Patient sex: F
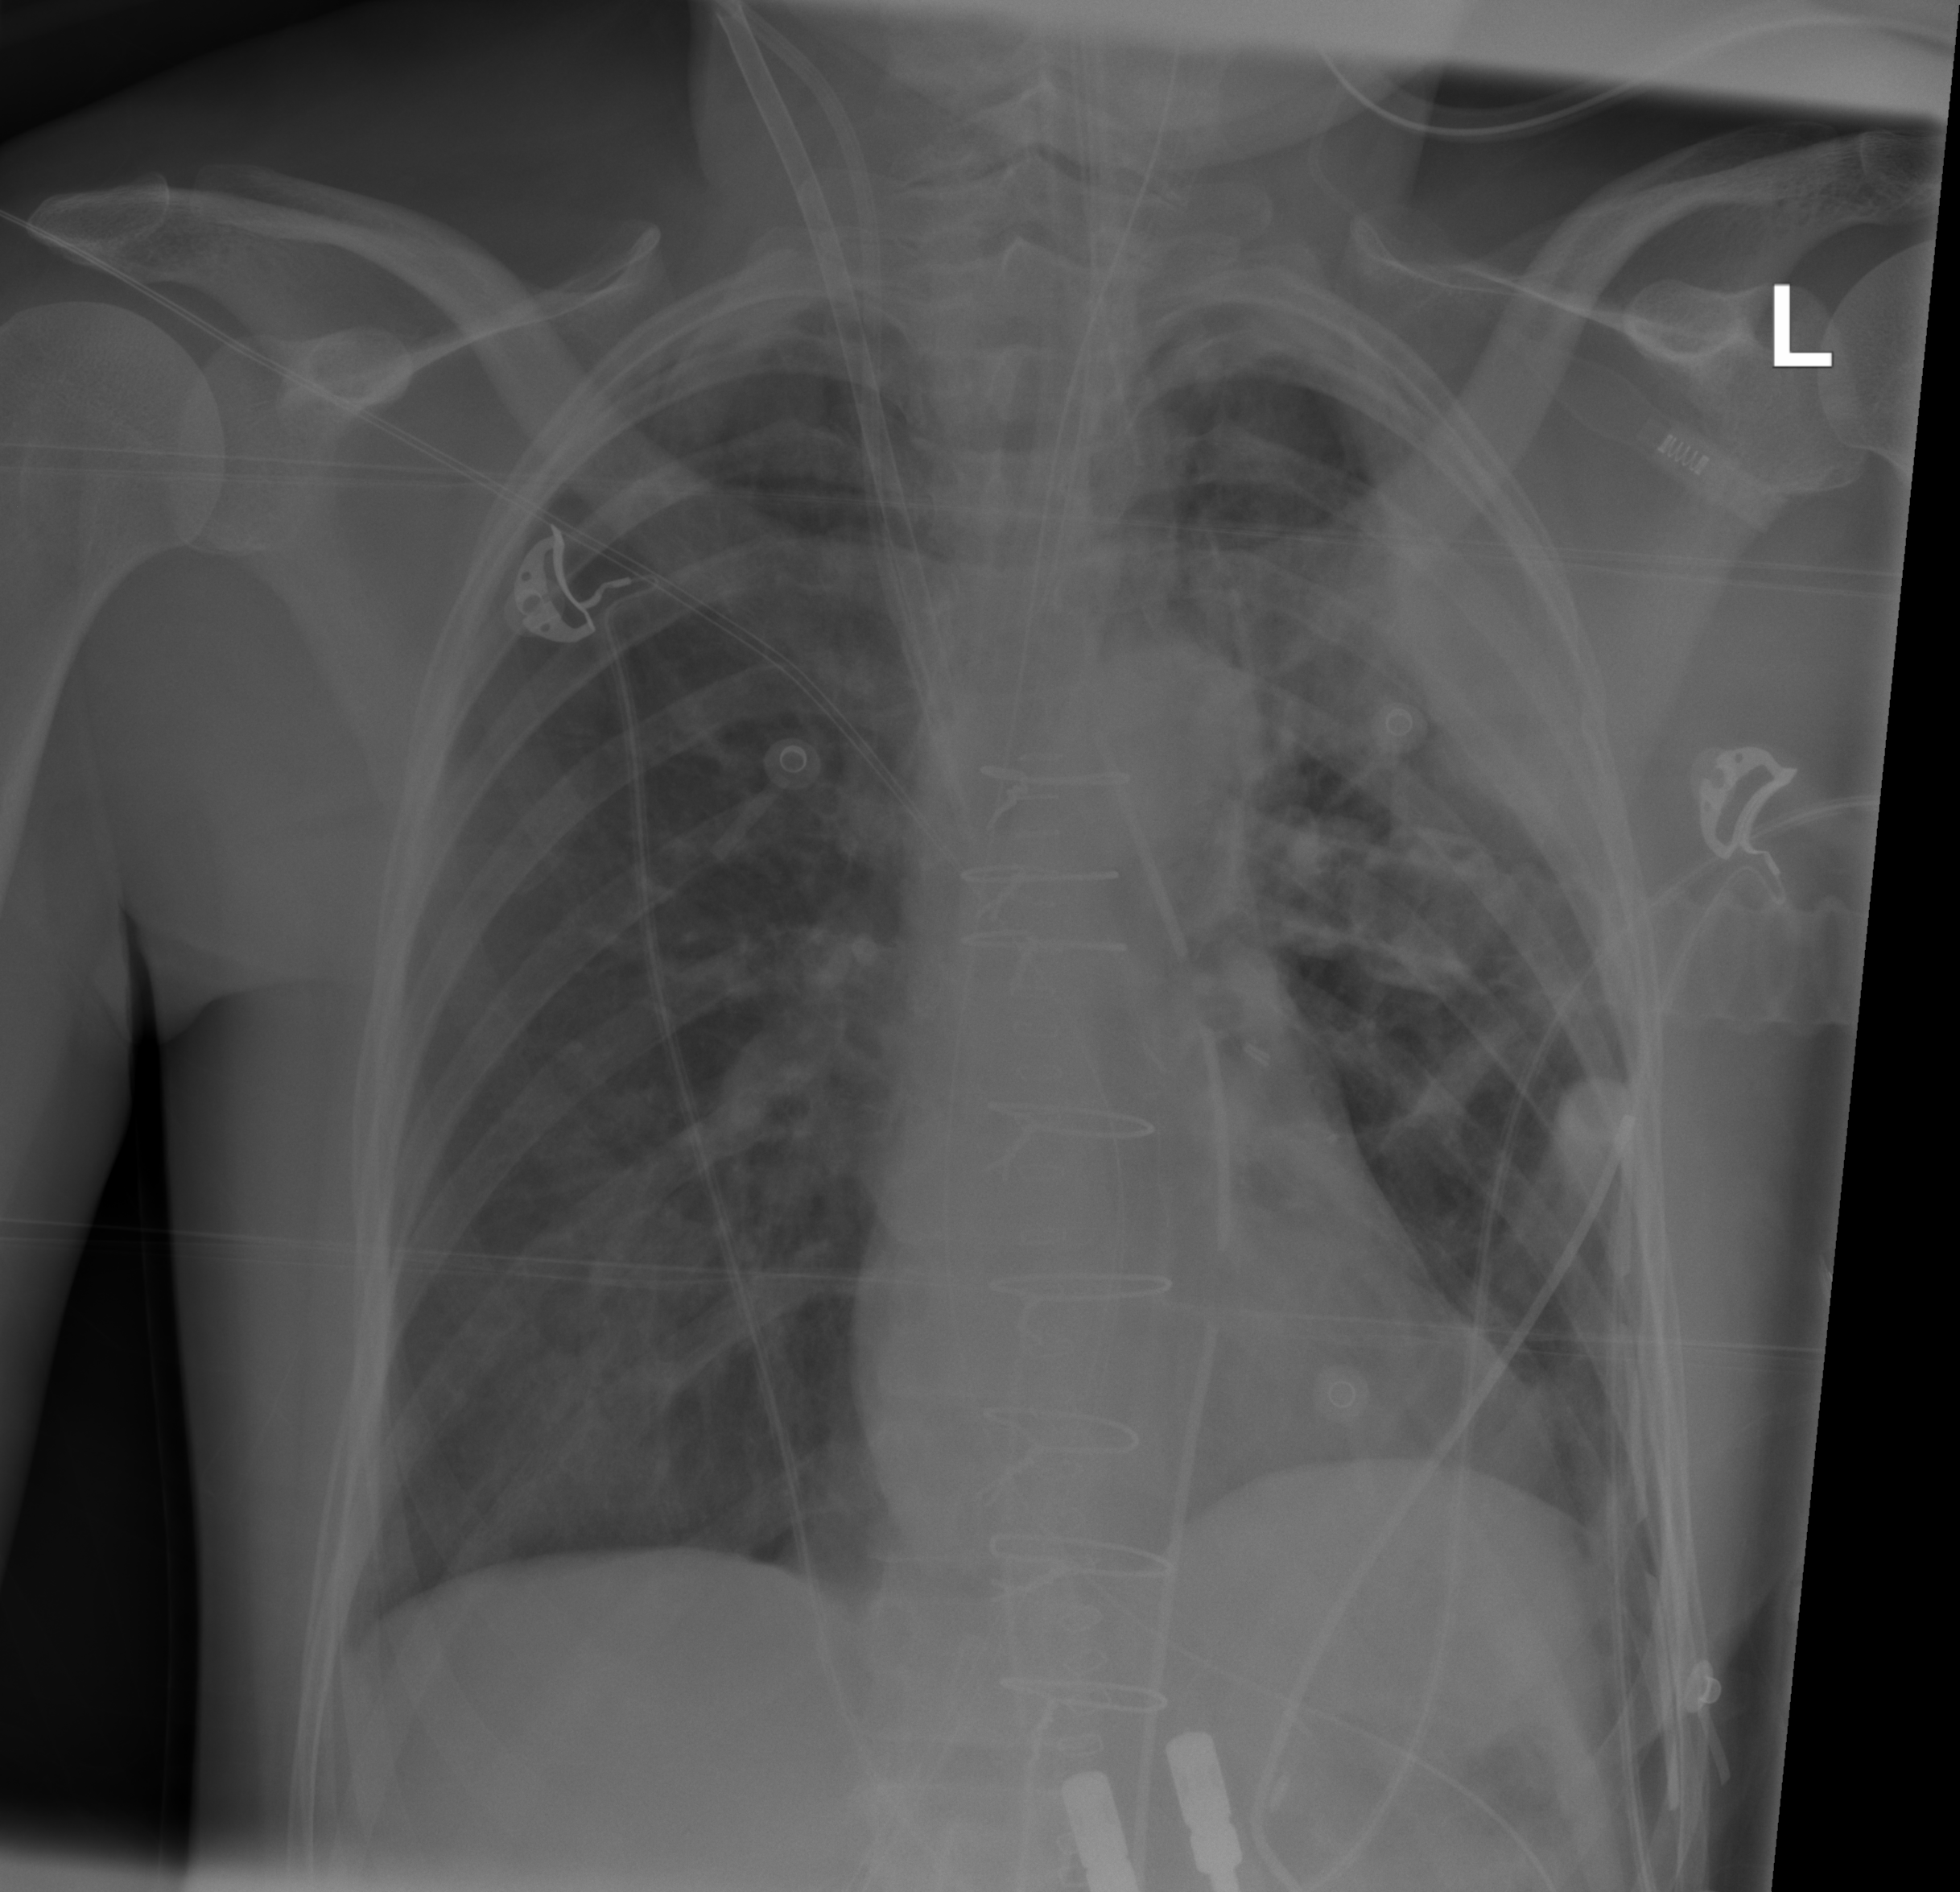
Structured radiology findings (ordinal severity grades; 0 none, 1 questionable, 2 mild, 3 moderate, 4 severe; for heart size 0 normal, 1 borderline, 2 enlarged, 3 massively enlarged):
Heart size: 0
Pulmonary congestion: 0
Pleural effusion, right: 0
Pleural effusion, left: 0
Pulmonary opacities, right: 0
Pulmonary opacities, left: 0
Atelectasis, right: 0
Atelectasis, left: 2